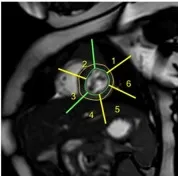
Cardiac MRI: obstructive hypertrophic cardiomyopathy with heterogeneous left ventricular hypertrophy. ; Bulls-eye plot representing the thickness of the left ventricle.
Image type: radiology (mri)